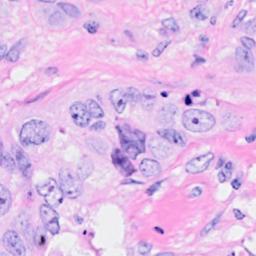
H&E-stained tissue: Breast